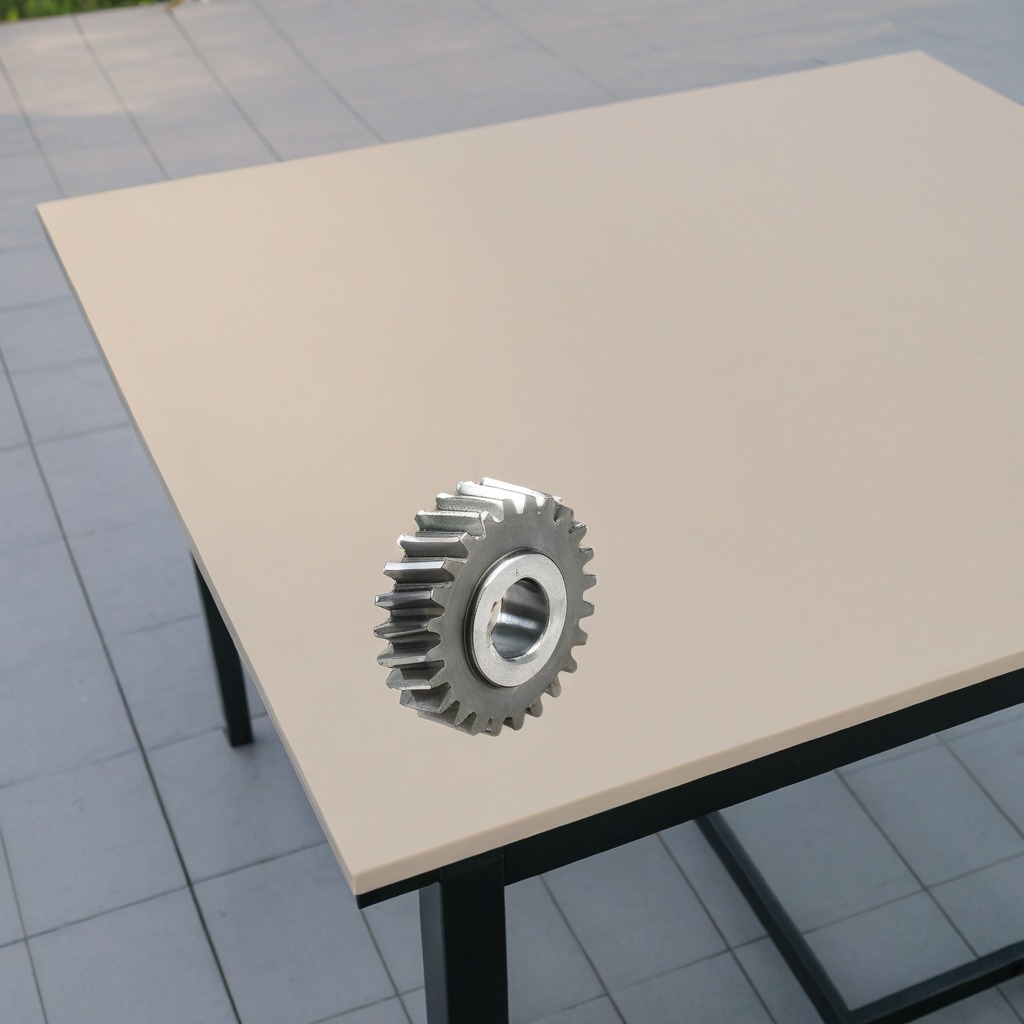
A steel gear with teeth is lying on the table.